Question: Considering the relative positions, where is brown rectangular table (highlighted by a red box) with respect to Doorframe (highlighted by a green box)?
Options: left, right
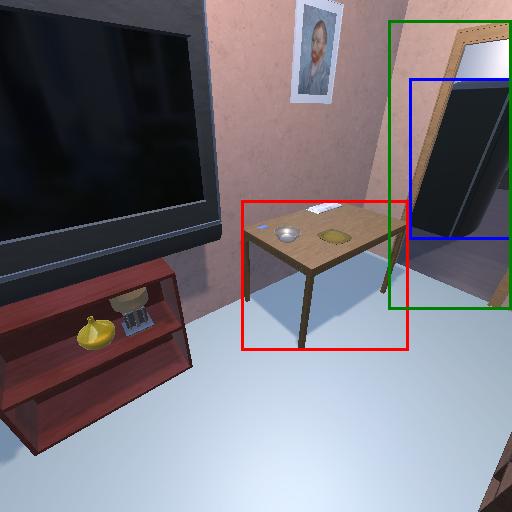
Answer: left